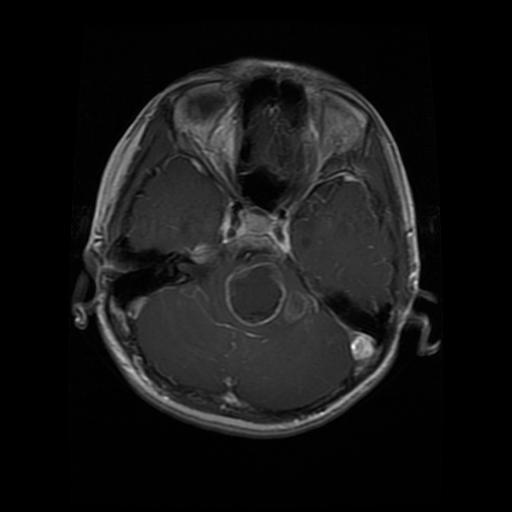
Label: glioma